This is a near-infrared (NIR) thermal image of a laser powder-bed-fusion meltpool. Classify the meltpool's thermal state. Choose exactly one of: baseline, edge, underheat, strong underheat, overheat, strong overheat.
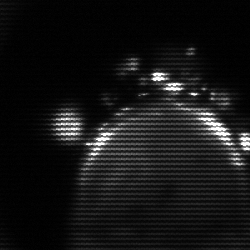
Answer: edge